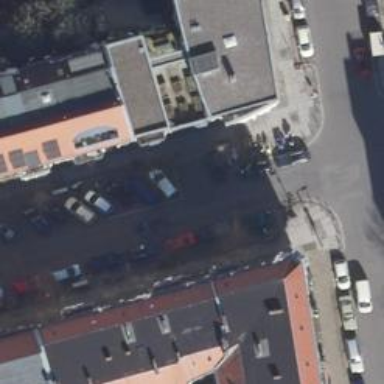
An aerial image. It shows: Residential road with separate asphalt surface for sidewalks and parking.